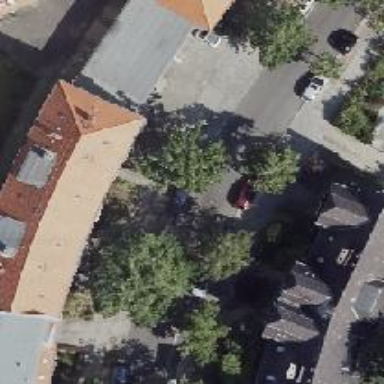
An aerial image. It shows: Residential road with asphalt surface and sidewalks on both sides. The parking on both sides is oriented parallel and partially on the curb.